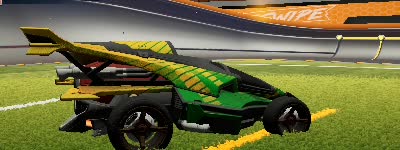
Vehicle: aftershock